Interaction volume radius: 5 \u00c5
Interaction volume height: 15 \u00c5
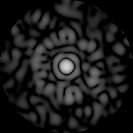
Disorder parameter: 0.8403